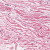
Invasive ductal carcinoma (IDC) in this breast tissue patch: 0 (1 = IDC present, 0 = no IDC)